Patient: sex F, age 61
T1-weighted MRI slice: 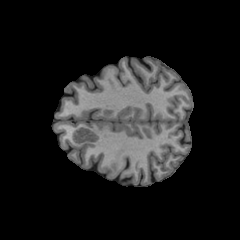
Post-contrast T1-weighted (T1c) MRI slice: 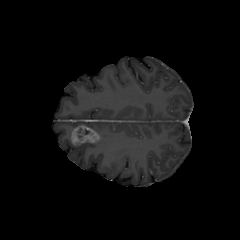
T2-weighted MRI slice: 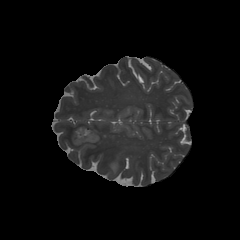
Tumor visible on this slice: yes
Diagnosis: Glioblastoma, IDH-wildtype
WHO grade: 4